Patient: sex M, age 53
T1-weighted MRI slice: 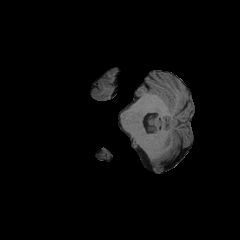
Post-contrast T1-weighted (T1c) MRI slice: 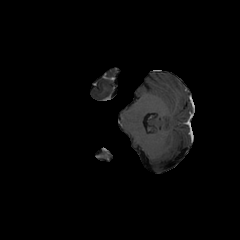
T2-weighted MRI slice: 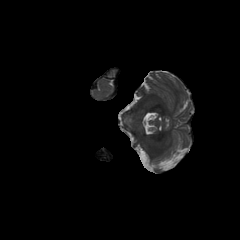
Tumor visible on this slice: no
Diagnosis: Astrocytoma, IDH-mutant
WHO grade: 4